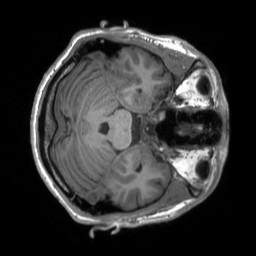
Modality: T1w
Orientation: axial
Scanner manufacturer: siemens
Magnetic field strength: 3 T
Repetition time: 2.3 s
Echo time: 0.00207 s